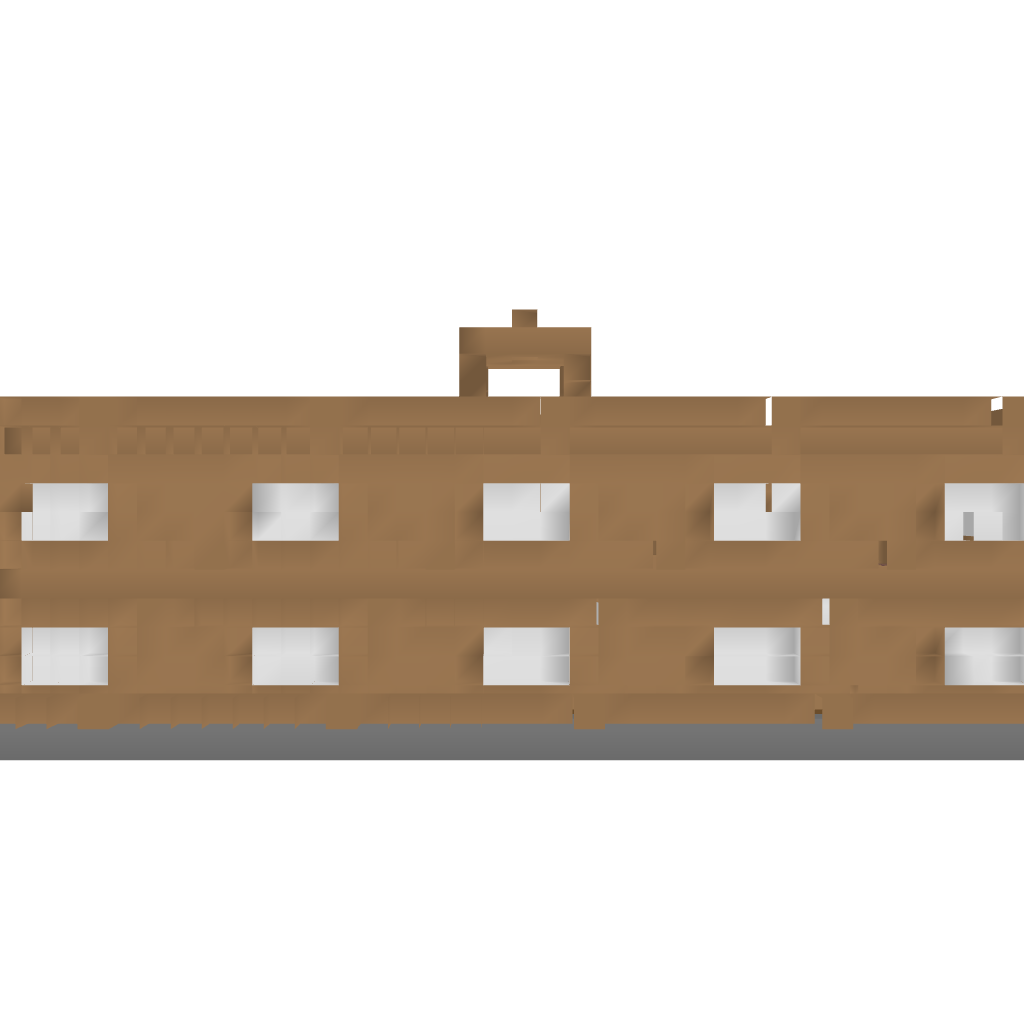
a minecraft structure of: Mansion of Wood good quality